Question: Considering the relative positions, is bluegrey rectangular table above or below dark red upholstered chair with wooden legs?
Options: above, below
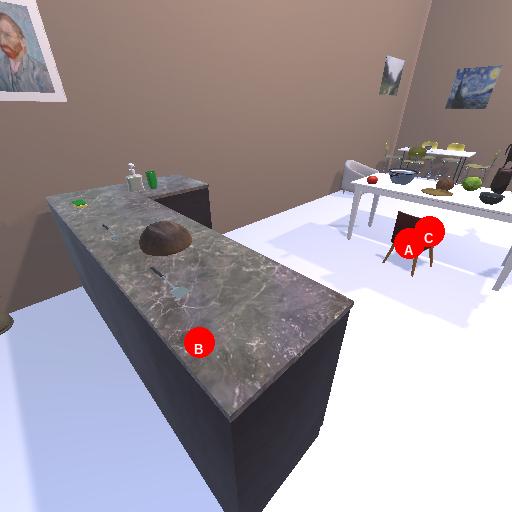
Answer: above